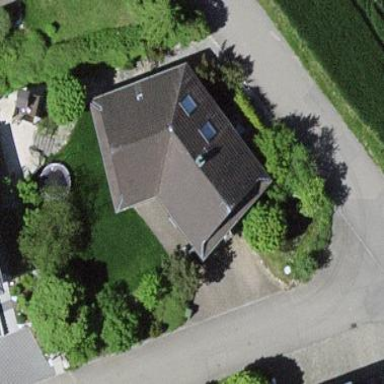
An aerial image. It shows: Simple house.